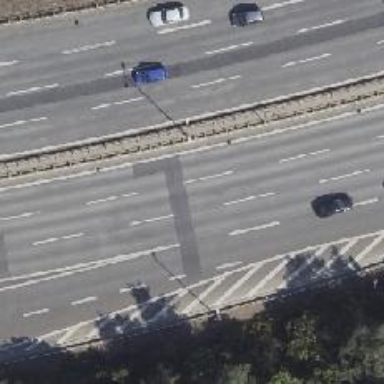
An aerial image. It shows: Asphalt motorway link.